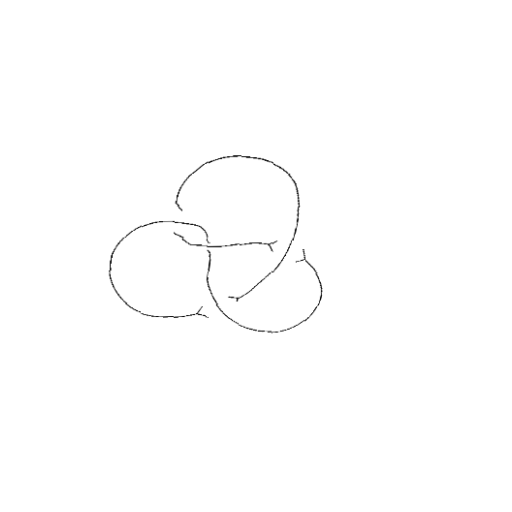
Crossing number: 4